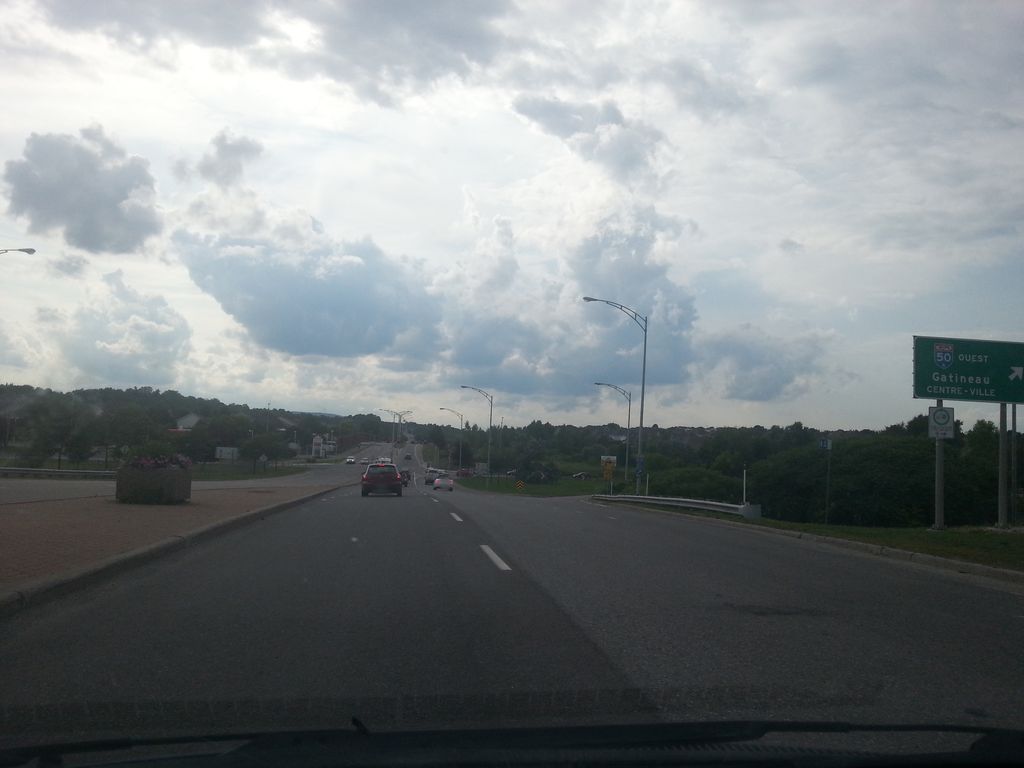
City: ottawa-gatineau